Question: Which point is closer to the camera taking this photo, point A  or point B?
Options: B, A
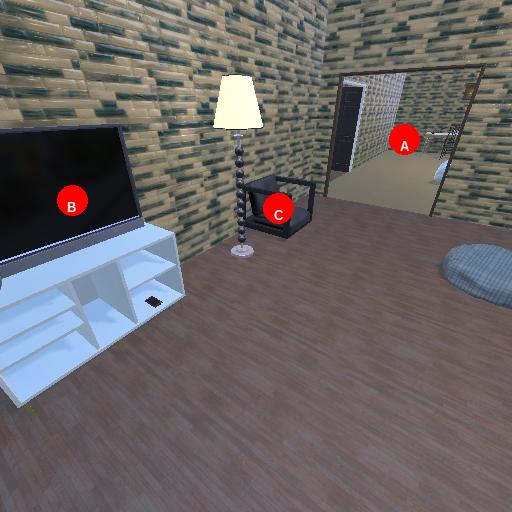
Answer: B